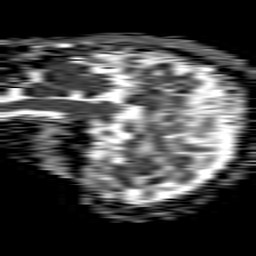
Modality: ADC
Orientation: sagittal
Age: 59
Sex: female
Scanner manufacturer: philips
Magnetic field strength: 1.5 T
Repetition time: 4.6 s
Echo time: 0.08631 s